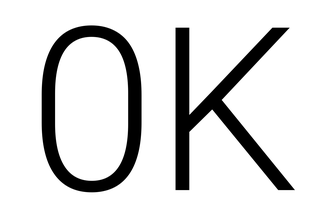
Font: Roboto_Light